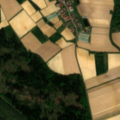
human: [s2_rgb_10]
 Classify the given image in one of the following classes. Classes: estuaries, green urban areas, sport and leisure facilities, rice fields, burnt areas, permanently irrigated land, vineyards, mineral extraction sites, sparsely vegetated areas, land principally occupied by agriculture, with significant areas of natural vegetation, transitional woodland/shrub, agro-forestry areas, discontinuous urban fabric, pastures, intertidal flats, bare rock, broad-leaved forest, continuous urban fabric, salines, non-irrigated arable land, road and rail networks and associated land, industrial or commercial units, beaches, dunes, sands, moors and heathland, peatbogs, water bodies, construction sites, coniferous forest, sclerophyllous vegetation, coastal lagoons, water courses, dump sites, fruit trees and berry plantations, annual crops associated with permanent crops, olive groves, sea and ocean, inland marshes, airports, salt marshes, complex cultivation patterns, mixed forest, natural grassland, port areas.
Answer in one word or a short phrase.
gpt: non-irrigated arable land, coniferous forest